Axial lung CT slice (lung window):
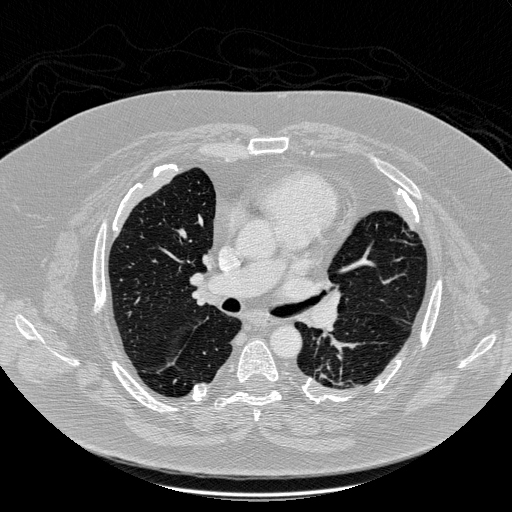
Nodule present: no